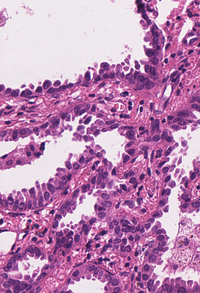
Tumor epithelial tissue: yes
Tumor-associated stroma tissue: yes
Normal tissue: no